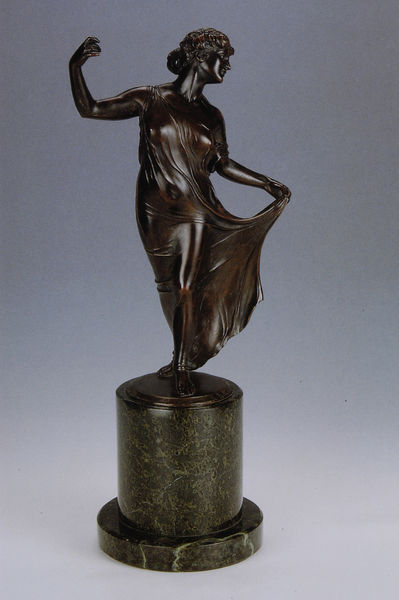
Titel: Tänzerin
Künstler: Johann Vierthaler
Standort: München
Institution: Stadtmuseum
Schlagwörter: bewegung, frau, frisur, geste, grau, kleid, marmor, blick, tanz, arm, sockel, stehen, figur, gewand, haare, pose, stoff, tanzen, tänzerin, statue, dutt, füsse, bronze, plastik, plinthe, podest, foto, fuss, stand, statuette, anmut, dumas, grazil, s form